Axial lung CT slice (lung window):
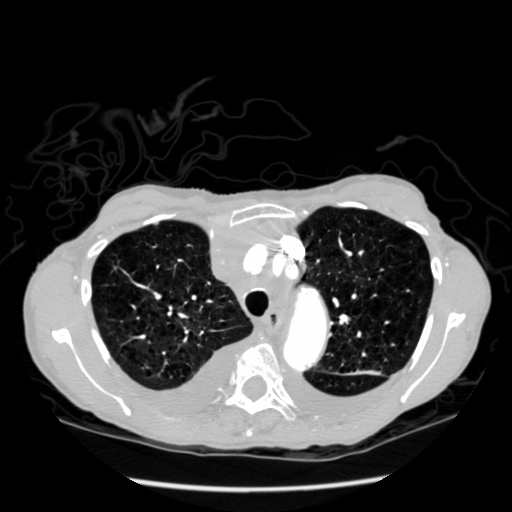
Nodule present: no